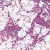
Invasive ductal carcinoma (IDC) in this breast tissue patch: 0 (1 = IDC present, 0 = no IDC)